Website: slack
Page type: billing-address
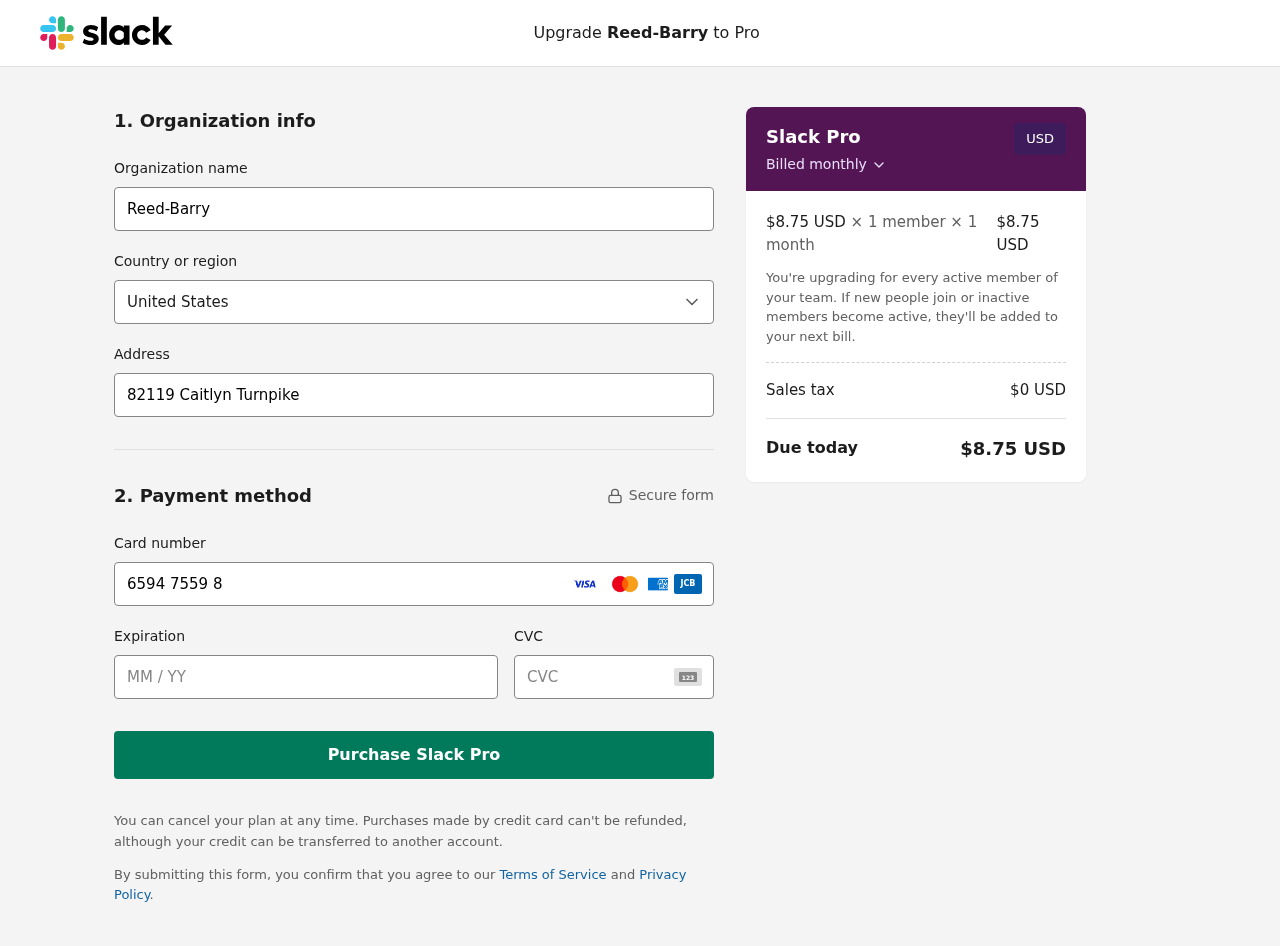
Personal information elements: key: PII_CARD_CVV
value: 686
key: PII_CARD_EXPIRY
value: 02/29
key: PII_CARD_NUMBER
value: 6594 7559 8275 9506
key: PII_COMPANY
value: Reed-Barry
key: PII_COUNTRY
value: United States
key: PII_STREET
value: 82119 Caitlyn Turnpike
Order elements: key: ORDER_PRICE_PER_MEMBER
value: $8.75 USD
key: ORDER_MEMBER_COUNT
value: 1
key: ORDER_MONTH_COUNT
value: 1
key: ORDER_SUBTOTAL
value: $8.75 USD
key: ORDER_TAX
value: $0
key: ORDER_TOTAL
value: $8.75 USD